Interaction volume radius: 5 \u00c5
Interaction volume height: 10 \u00c5
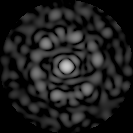
Disorder parameter: 0.8087